Field crop: tomato
Growth stage: 2
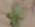
Species: solanum